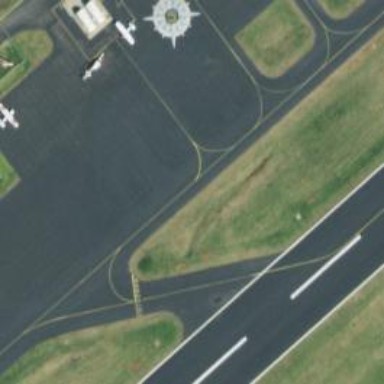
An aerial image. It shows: Image of taxiway at airport.